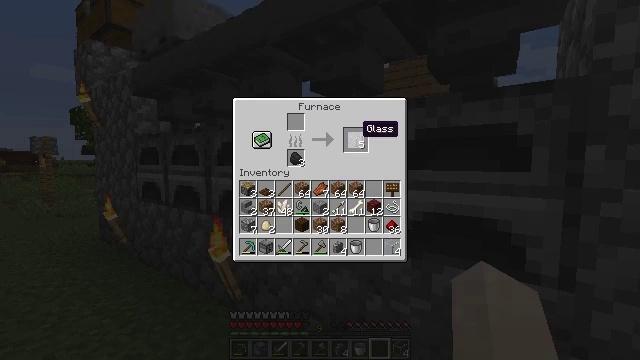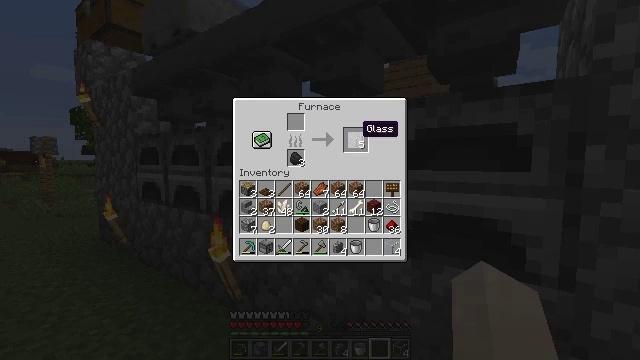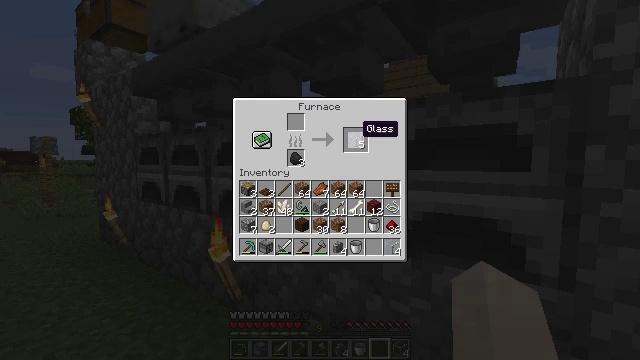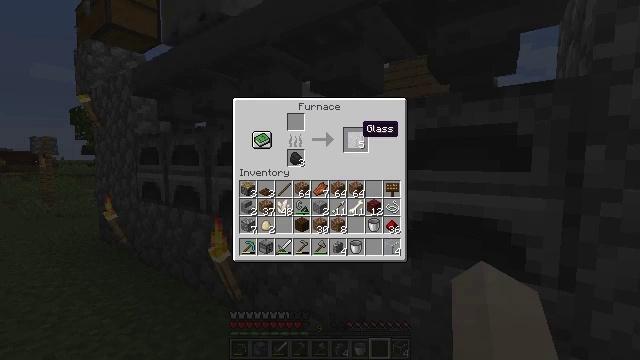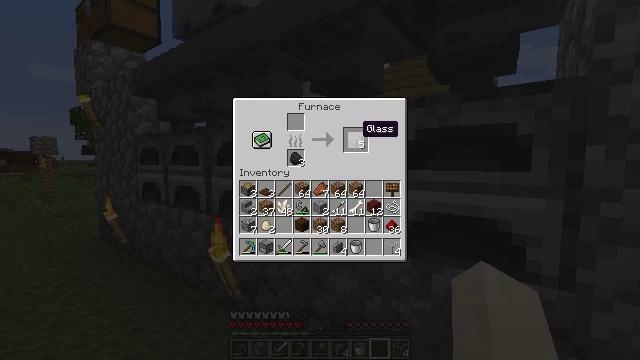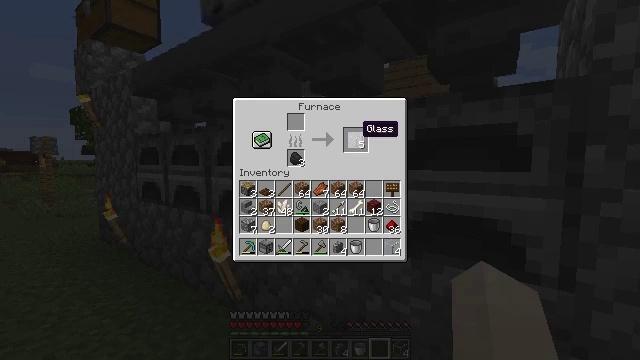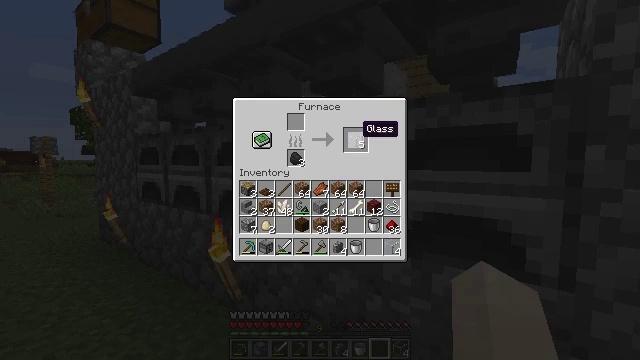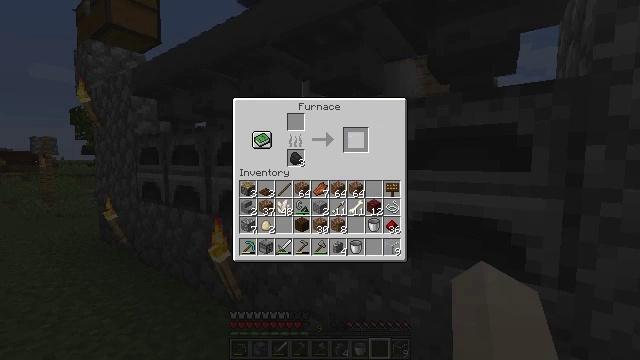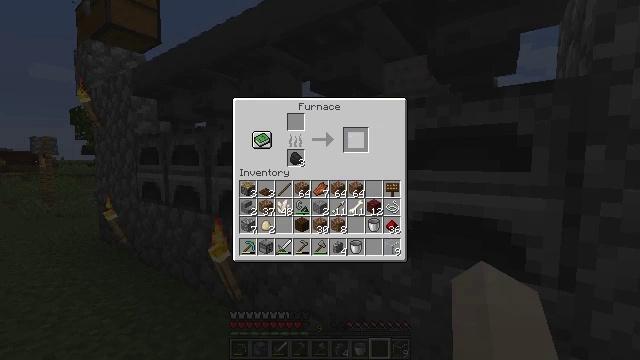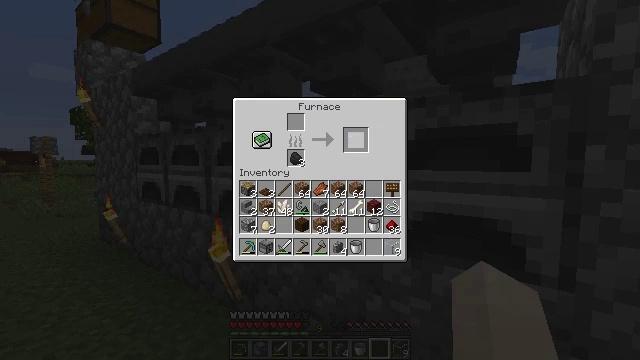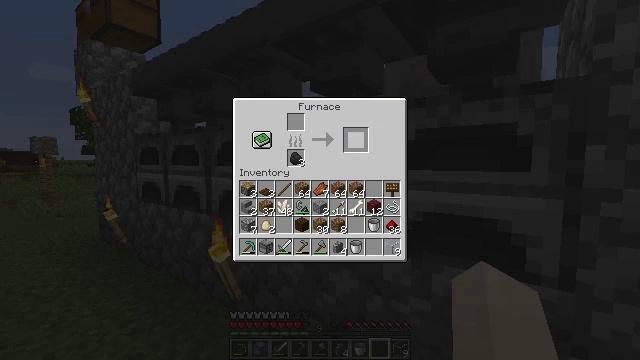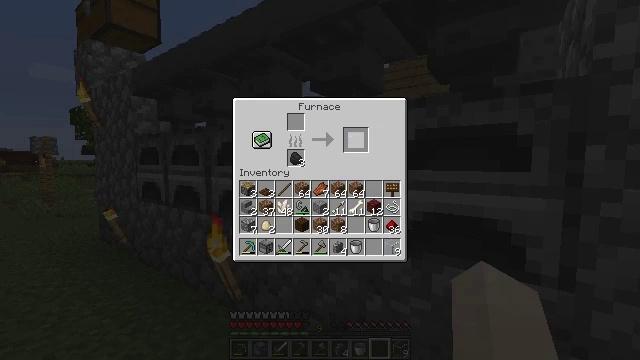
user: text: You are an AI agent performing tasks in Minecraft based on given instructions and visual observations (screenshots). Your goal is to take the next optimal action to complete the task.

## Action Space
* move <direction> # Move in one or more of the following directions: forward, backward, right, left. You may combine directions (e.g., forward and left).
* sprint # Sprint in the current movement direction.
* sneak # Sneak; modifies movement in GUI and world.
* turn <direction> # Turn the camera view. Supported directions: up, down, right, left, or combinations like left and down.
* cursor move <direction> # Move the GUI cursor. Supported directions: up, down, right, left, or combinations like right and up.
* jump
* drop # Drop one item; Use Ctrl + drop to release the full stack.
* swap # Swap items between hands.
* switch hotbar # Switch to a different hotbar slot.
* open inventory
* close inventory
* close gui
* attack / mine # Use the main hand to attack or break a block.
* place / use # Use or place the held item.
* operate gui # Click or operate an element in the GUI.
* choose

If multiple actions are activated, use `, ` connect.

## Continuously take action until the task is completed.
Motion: motion action
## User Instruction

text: Make glass by using sand in a furnace.
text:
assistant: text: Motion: no_op
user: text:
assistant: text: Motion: no_op
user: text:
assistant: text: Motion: no_op
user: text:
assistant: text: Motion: sneak
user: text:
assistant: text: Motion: sneak
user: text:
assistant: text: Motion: sneak
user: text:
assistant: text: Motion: sneak, attack / mine
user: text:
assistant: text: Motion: sneak, attack / mine
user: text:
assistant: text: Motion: sneak, attack / mine
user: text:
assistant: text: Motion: sneak
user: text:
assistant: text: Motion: sneak
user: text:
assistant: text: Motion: sneak